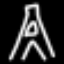
Label: The Eiffel Tower